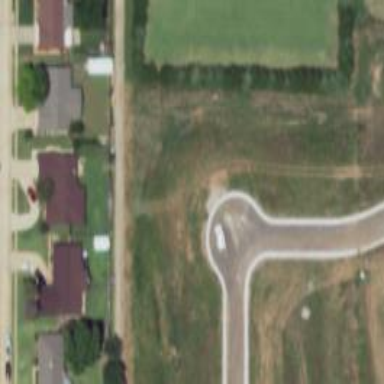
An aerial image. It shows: Turning circle on the road.